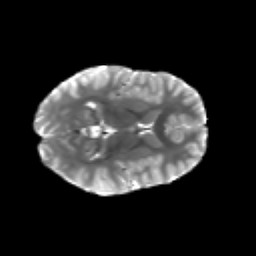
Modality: T2w
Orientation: axial
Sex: female
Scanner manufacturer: siemens
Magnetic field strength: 3 T
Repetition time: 5 s
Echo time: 0.071 s